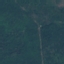
Land use / land cover: Forest